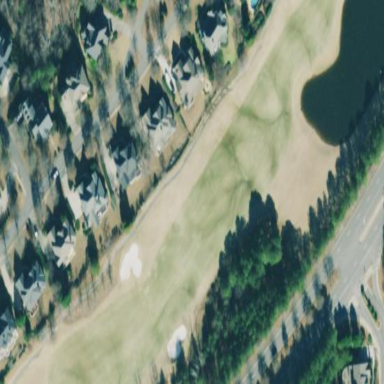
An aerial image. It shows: Golf fairway surrounded by grass.